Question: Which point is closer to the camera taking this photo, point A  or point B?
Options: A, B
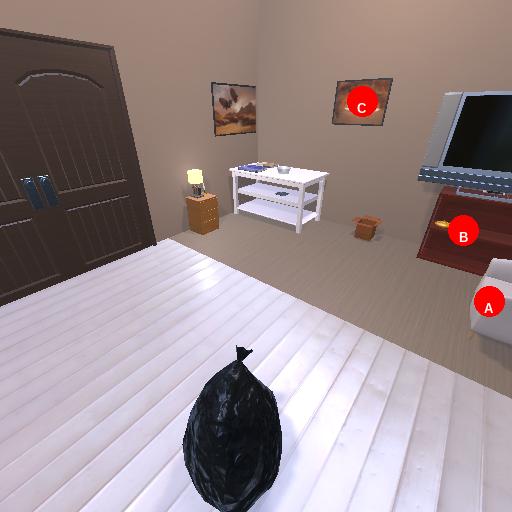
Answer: A